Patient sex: F
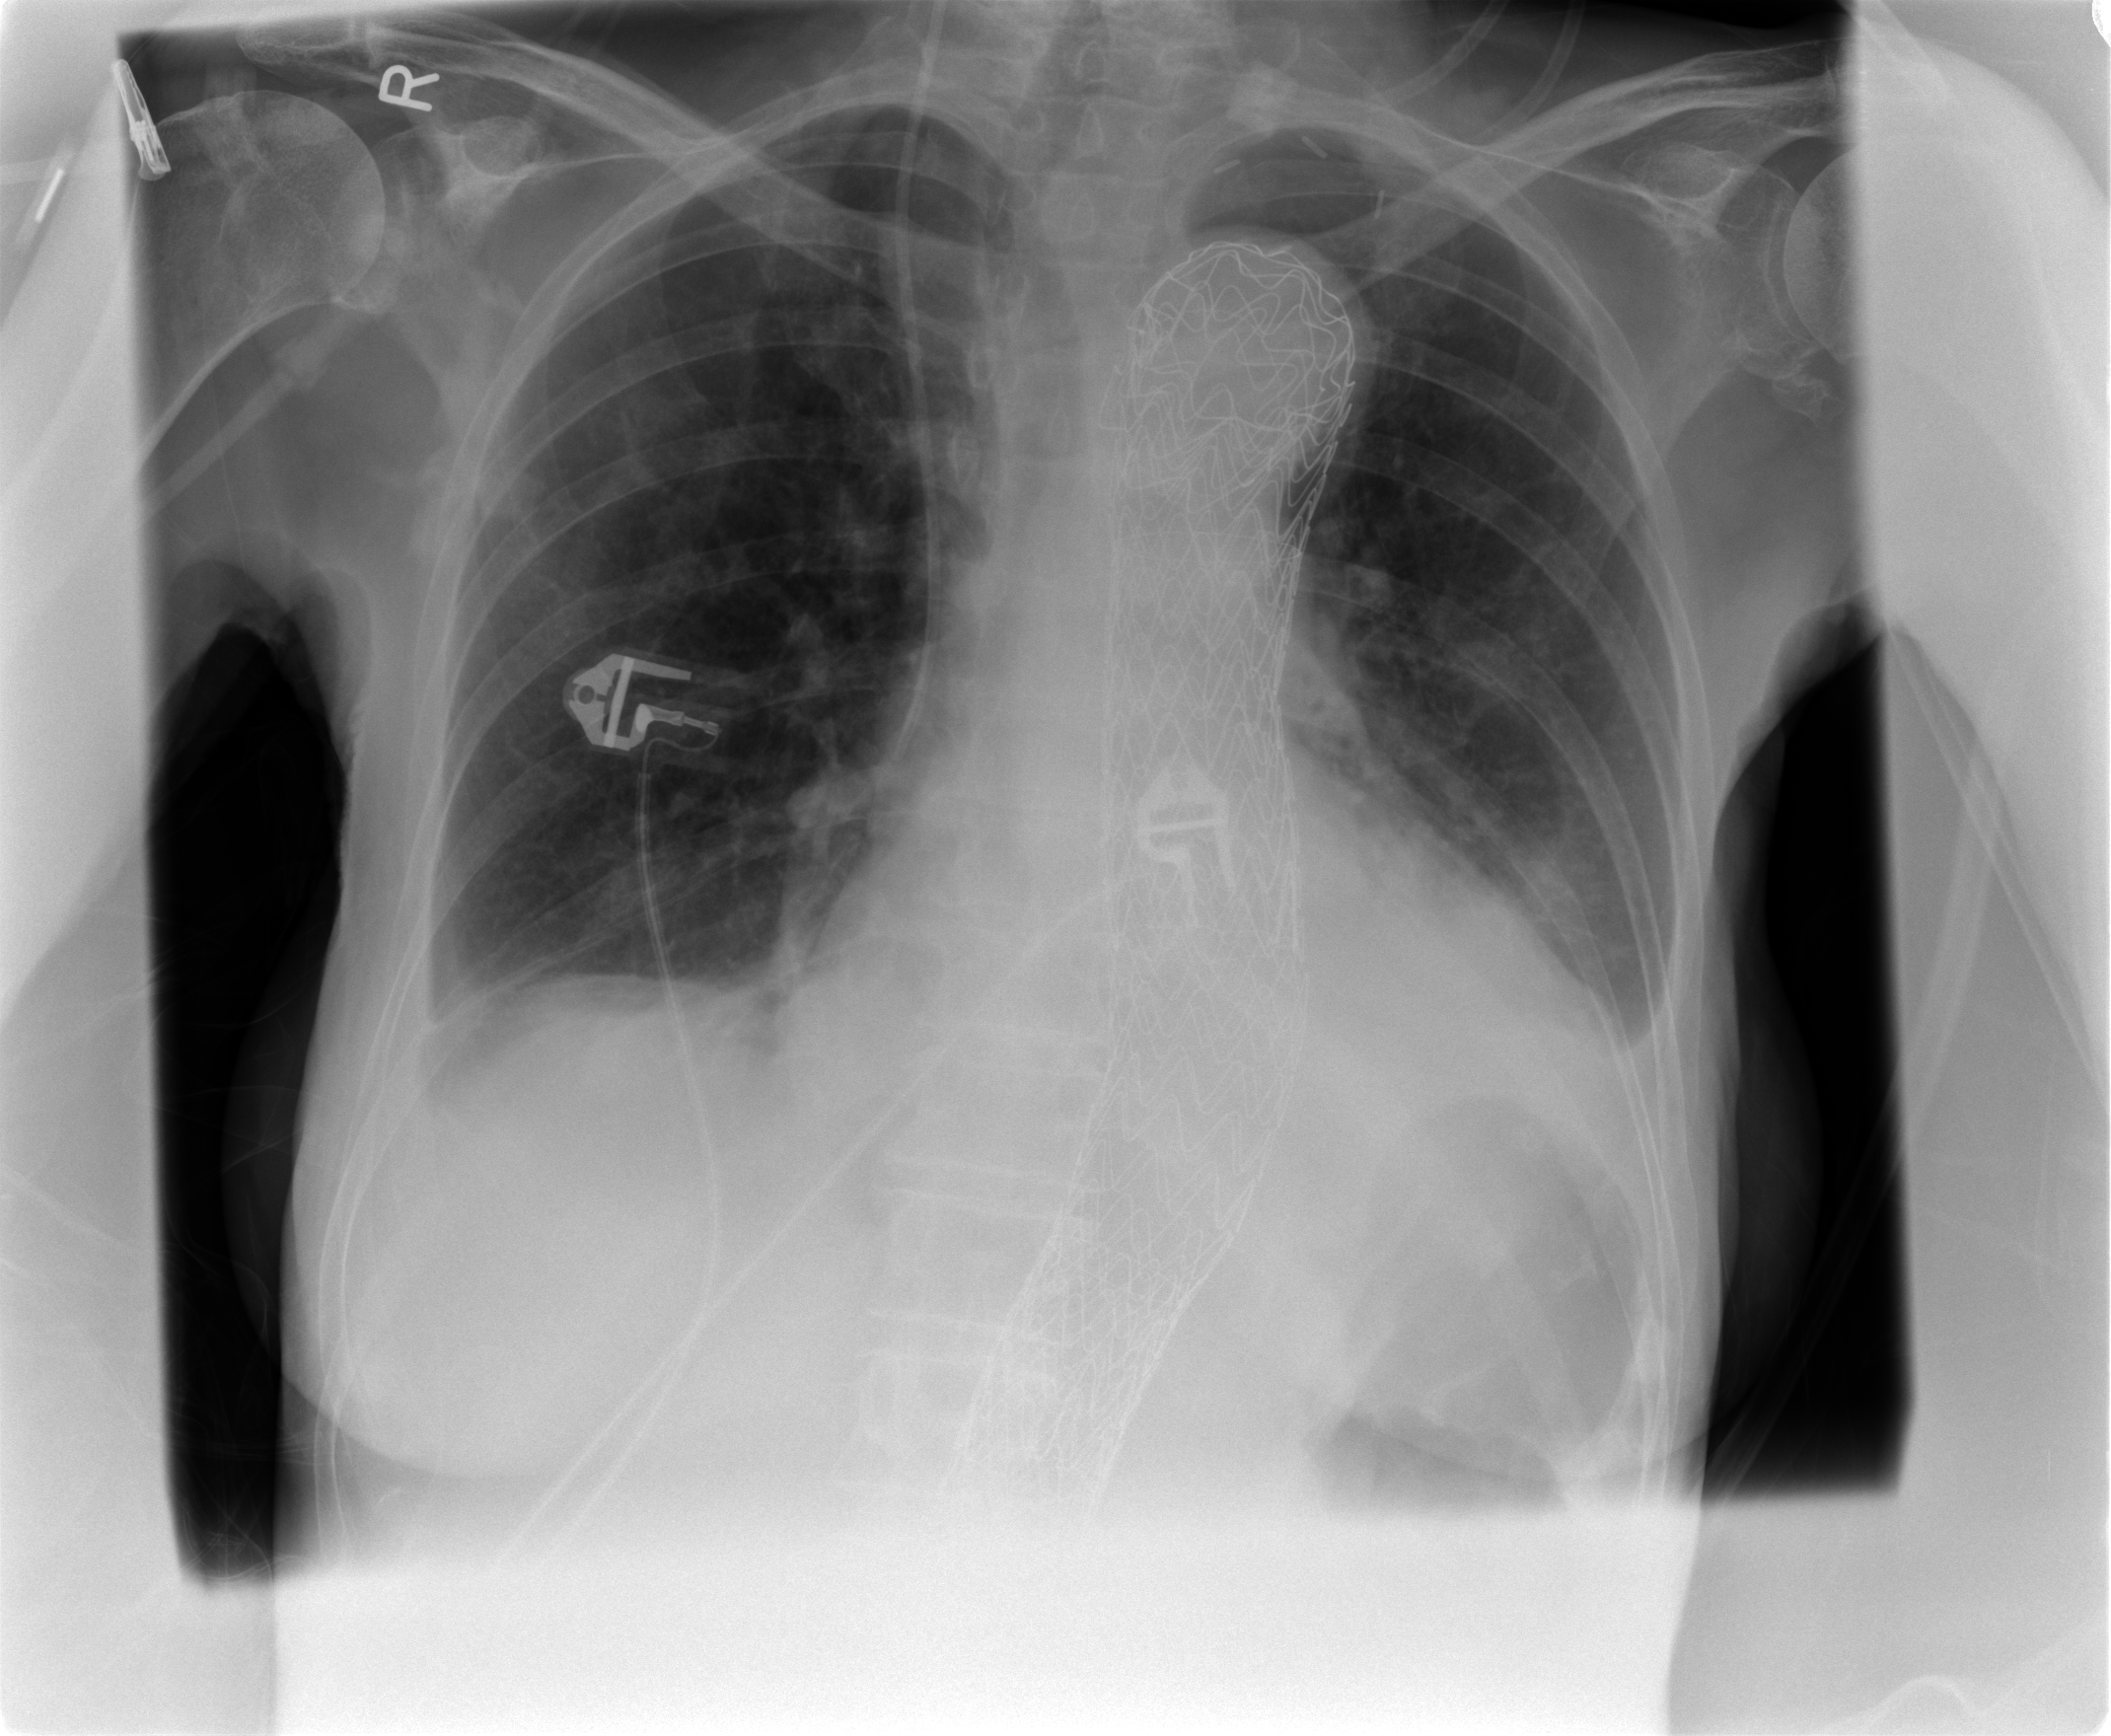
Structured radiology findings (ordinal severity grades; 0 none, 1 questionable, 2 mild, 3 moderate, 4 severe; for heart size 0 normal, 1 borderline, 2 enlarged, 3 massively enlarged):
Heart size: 2
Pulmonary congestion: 2
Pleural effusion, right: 2
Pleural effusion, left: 2
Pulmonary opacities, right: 0
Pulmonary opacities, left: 2
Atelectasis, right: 2
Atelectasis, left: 2